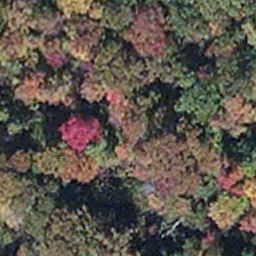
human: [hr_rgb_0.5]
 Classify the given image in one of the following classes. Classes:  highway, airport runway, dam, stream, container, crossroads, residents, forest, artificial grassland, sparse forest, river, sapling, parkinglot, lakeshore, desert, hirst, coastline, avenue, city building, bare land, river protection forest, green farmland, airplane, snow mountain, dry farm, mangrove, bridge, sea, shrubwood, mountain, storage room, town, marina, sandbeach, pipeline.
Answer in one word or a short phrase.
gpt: mangrove